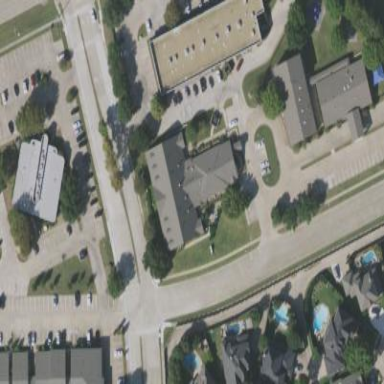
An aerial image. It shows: Nursing home building.